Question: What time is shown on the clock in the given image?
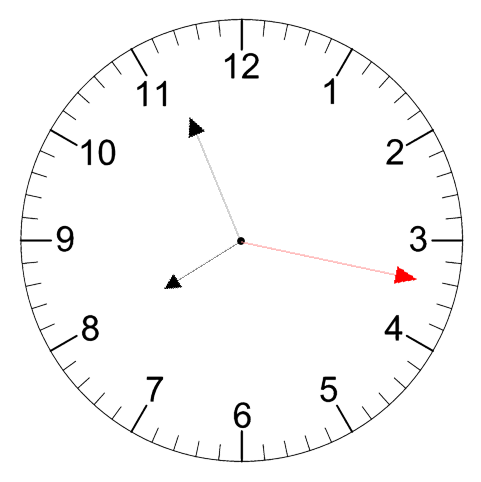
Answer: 07:56:17